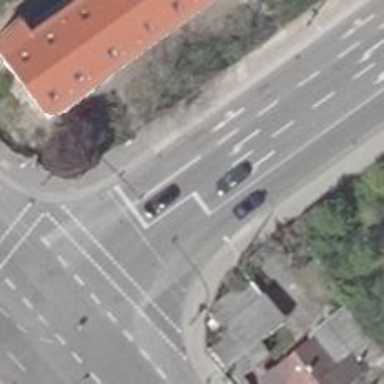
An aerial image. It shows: Secondary road with asphalt surface. There are sidewalks on both sides and cycle tracks on both sides.